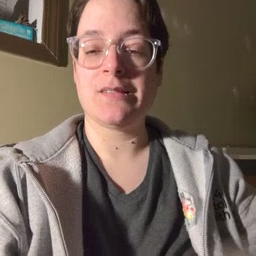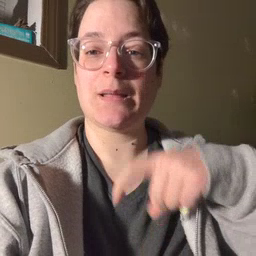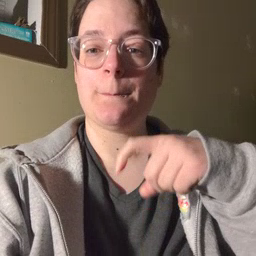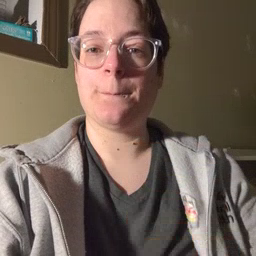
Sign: time